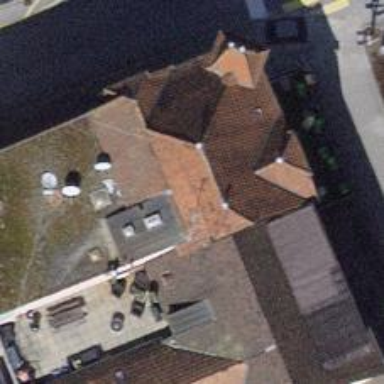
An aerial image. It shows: Restaurant.